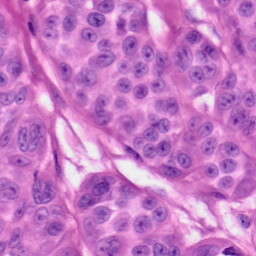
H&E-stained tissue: Skin